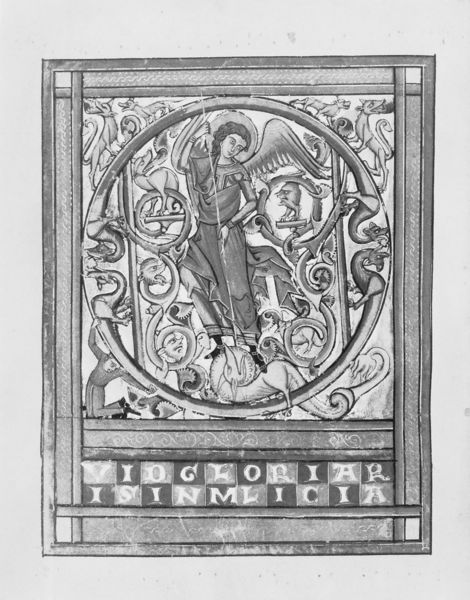
Titel: Würzburger Psalter
Standort: Herkunftsort: Würzburg (EU - D - B)
Institution: Aachen, Sammlung Ludwig
Schlagwörter: flügel, symbol, tiere, ornament, schachbrett, bibel, mensch, rahmen, pflanzen, kreis, rund, engel, schrift, enge, lanze, inschrift, text, buchstaben, schlange, schnörkel, heiligenschein, fabelwesen, religiös, heiliger, speer, erzengel, drachen, drache, michael, latein, beschriftet, apostel, fabeltiere, verschnörkelt, ersticht, schrifz